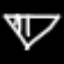
Label: diamond